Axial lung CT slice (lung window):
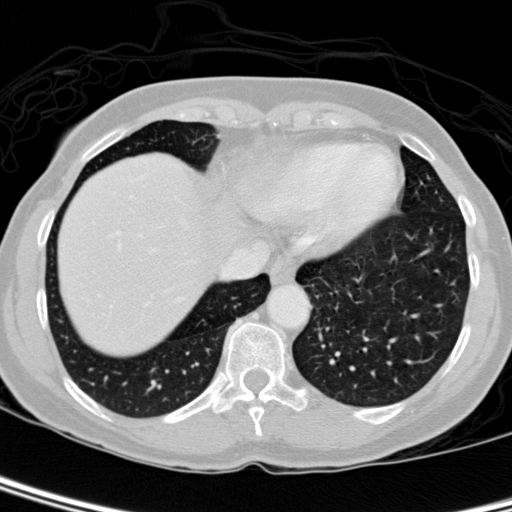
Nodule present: no